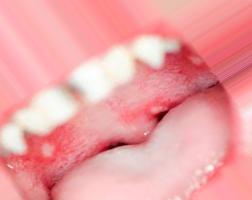
Condition: Mouth Ulcer